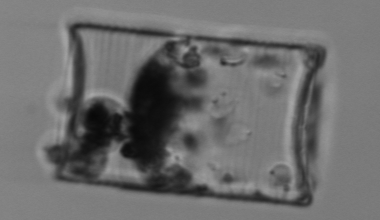
Label: Guinardia_flaccida